【题型】选择题　【知识点】平面几何　【难度】medium
如图，在 $\parallelogram ABCD$ 中，对角线 $AC$，$BD$ 相交于点 $O$，$E$，$F$ 是对角线 $AC$ 上的两点。给出下列四个条件：① $OE=OF$；② $DE=BF$；③ $\angle ADE=\angle CBF$；④ $\angle ABE=\angle CDF$。其中不能判定四边形 $DEBF$ 是平行四边形的有（ ）

A. $0$ 个 \quad B. $1$ 个 \quad C. $2$ 个 \quad D. $3$ 个
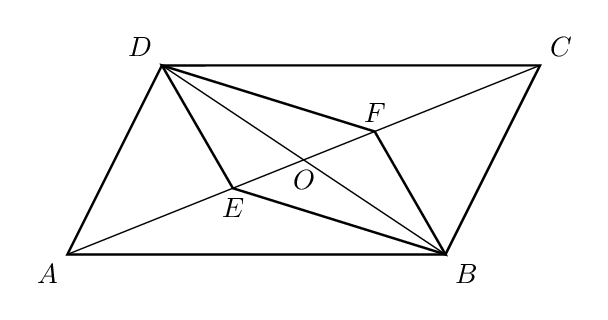
【解答】
【答案】B

【分析】

【详解】解：① $\because$ 四边形 \(ABCD\) 是平行四边形，

$\therefore OB = OD$，

又 $\because OE = OF$，

$\therefore$ 四边形 \(DEBF\) 是平行四边形；

故①能判定四边形 \(DEBF\) 是平行四边形，不符合题意；

② \(DE = BF\) 时，不能证明 \(OE = OF\)，

故②不能判定四边形 \(DEBF\) 是平行四边形；

③ $\because$ 四边形 \(ABCD\) 是平行四边形，

$\therefore AD \parallel BC$，\(AD = BC\)，\(OA = OC\)，\(OB = OD\)，

$\therefore \angle DAE = \angle BCF$，

在 $\triangle ADE$ 和 $\triangle CBF$ 中，

\[
\begin{cases}
\angle ADE = \angle CBF, \\
AD = BC, \\
\angle DAE = \angle BCF,
\end{cases}
\]

$\therefore \triangle ADE \cong \triangle CBF\ (\text{ASA})$，

$\therefore AE = CF$，

又 $\because OA = OC$，

$\therefore OA - AE = OC - CF$，即 \(OE = OF\)，

又 $\because OB = OD$，

$\therefore$ 四边形 \(DEBF\) 是平行四边形；

故③能判定四边形 \(DEBF\) 是平行四边形，不符合题意；

④ $\because$ 四边形 \(ABCD\) 是平行四边形，

$\therefore AB \parallel CD$，\(AB = CD\)，\(OA = OC\)，\(OB = OD\)，

$\therefore \angle DCF = \angle BAE$，

在 $\triangle CDF$ 和 $\triangle ABE$ 中，

\[
\begin{cases}
\angle DCF = \angle BAE, \\
CD = AB, \\
\angle CDF = \angle ABE,
\end{cases}
\]

$\therefore \triangle CDF \cong \triangle ABE\ (\text{ASA})$，

$\therefore AE = CF$，

又 $\because OA = OC$，

$\therefore OA - AE = OC - CF$，即 \(OE = OF\)，

又 $\because OB = OD$，

$\therefore$ 四边形 \(DEBF\) 是平行四边形；

故④能判定四边形 \(DEBF\) 是平行四边形，不符合题意；

综上所述，只有②不能判定四边形 \(DEBF\) 是平行四边形，

故选：B。